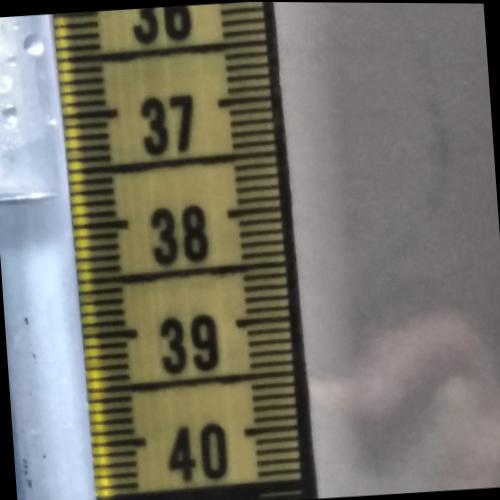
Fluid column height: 37.7 cm